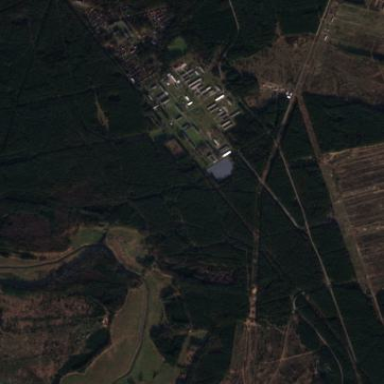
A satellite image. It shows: Military barracks within military landuse area.